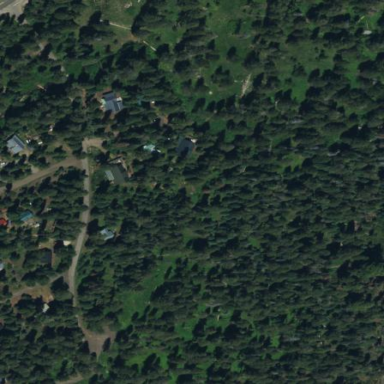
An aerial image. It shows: Woodland with evergreen needle-leaved trees.